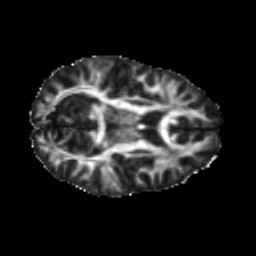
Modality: FA
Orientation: axial
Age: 26
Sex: female
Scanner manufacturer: ge
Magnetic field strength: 3 T
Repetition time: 7.8 s
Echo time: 0.0606 s